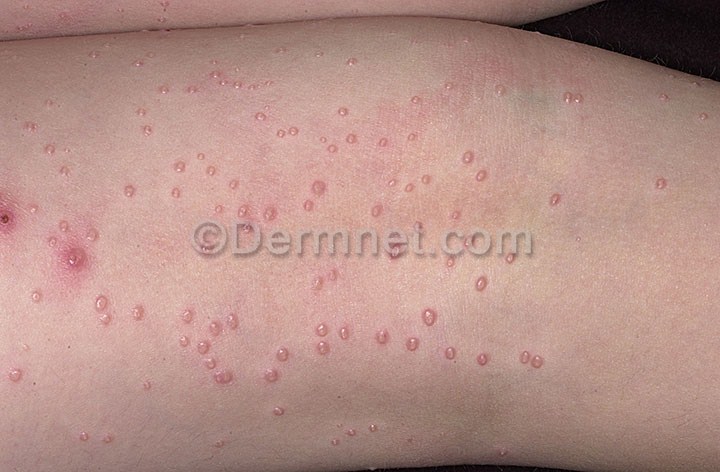
Disease: Herpes HPV and other STDs Photos